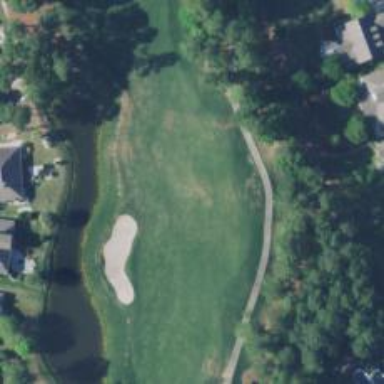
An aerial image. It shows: Golf hole.